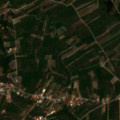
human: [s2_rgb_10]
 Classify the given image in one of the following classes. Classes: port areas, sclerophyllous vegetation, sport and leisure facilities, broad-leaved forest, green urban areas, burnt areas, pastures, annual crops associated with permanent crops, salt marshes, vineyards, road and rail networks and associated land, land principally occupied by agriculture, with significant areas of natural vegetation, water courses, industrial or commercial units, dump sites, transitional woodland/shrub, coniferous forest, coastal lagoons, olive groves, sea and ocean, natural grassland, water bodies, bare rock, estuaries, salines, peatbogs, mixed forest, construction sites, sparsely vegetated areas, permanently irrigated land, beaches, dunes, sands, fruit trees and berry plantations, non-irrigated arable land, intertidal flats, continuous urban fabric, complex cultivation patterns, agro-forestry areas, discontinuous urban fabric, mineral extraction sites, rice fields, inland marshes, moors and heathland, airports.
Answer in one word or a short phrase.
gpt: vineyards, fruit trees and berry plantations, annual crops associated with permanent crops, land principally occupied by agriculture, with significant areas of natural vegetation